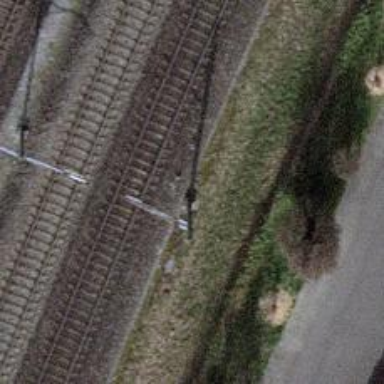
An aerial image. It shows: Power pole.